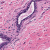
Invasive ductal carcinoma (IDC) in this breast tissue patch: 0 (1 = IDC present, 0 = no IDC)